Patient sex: M
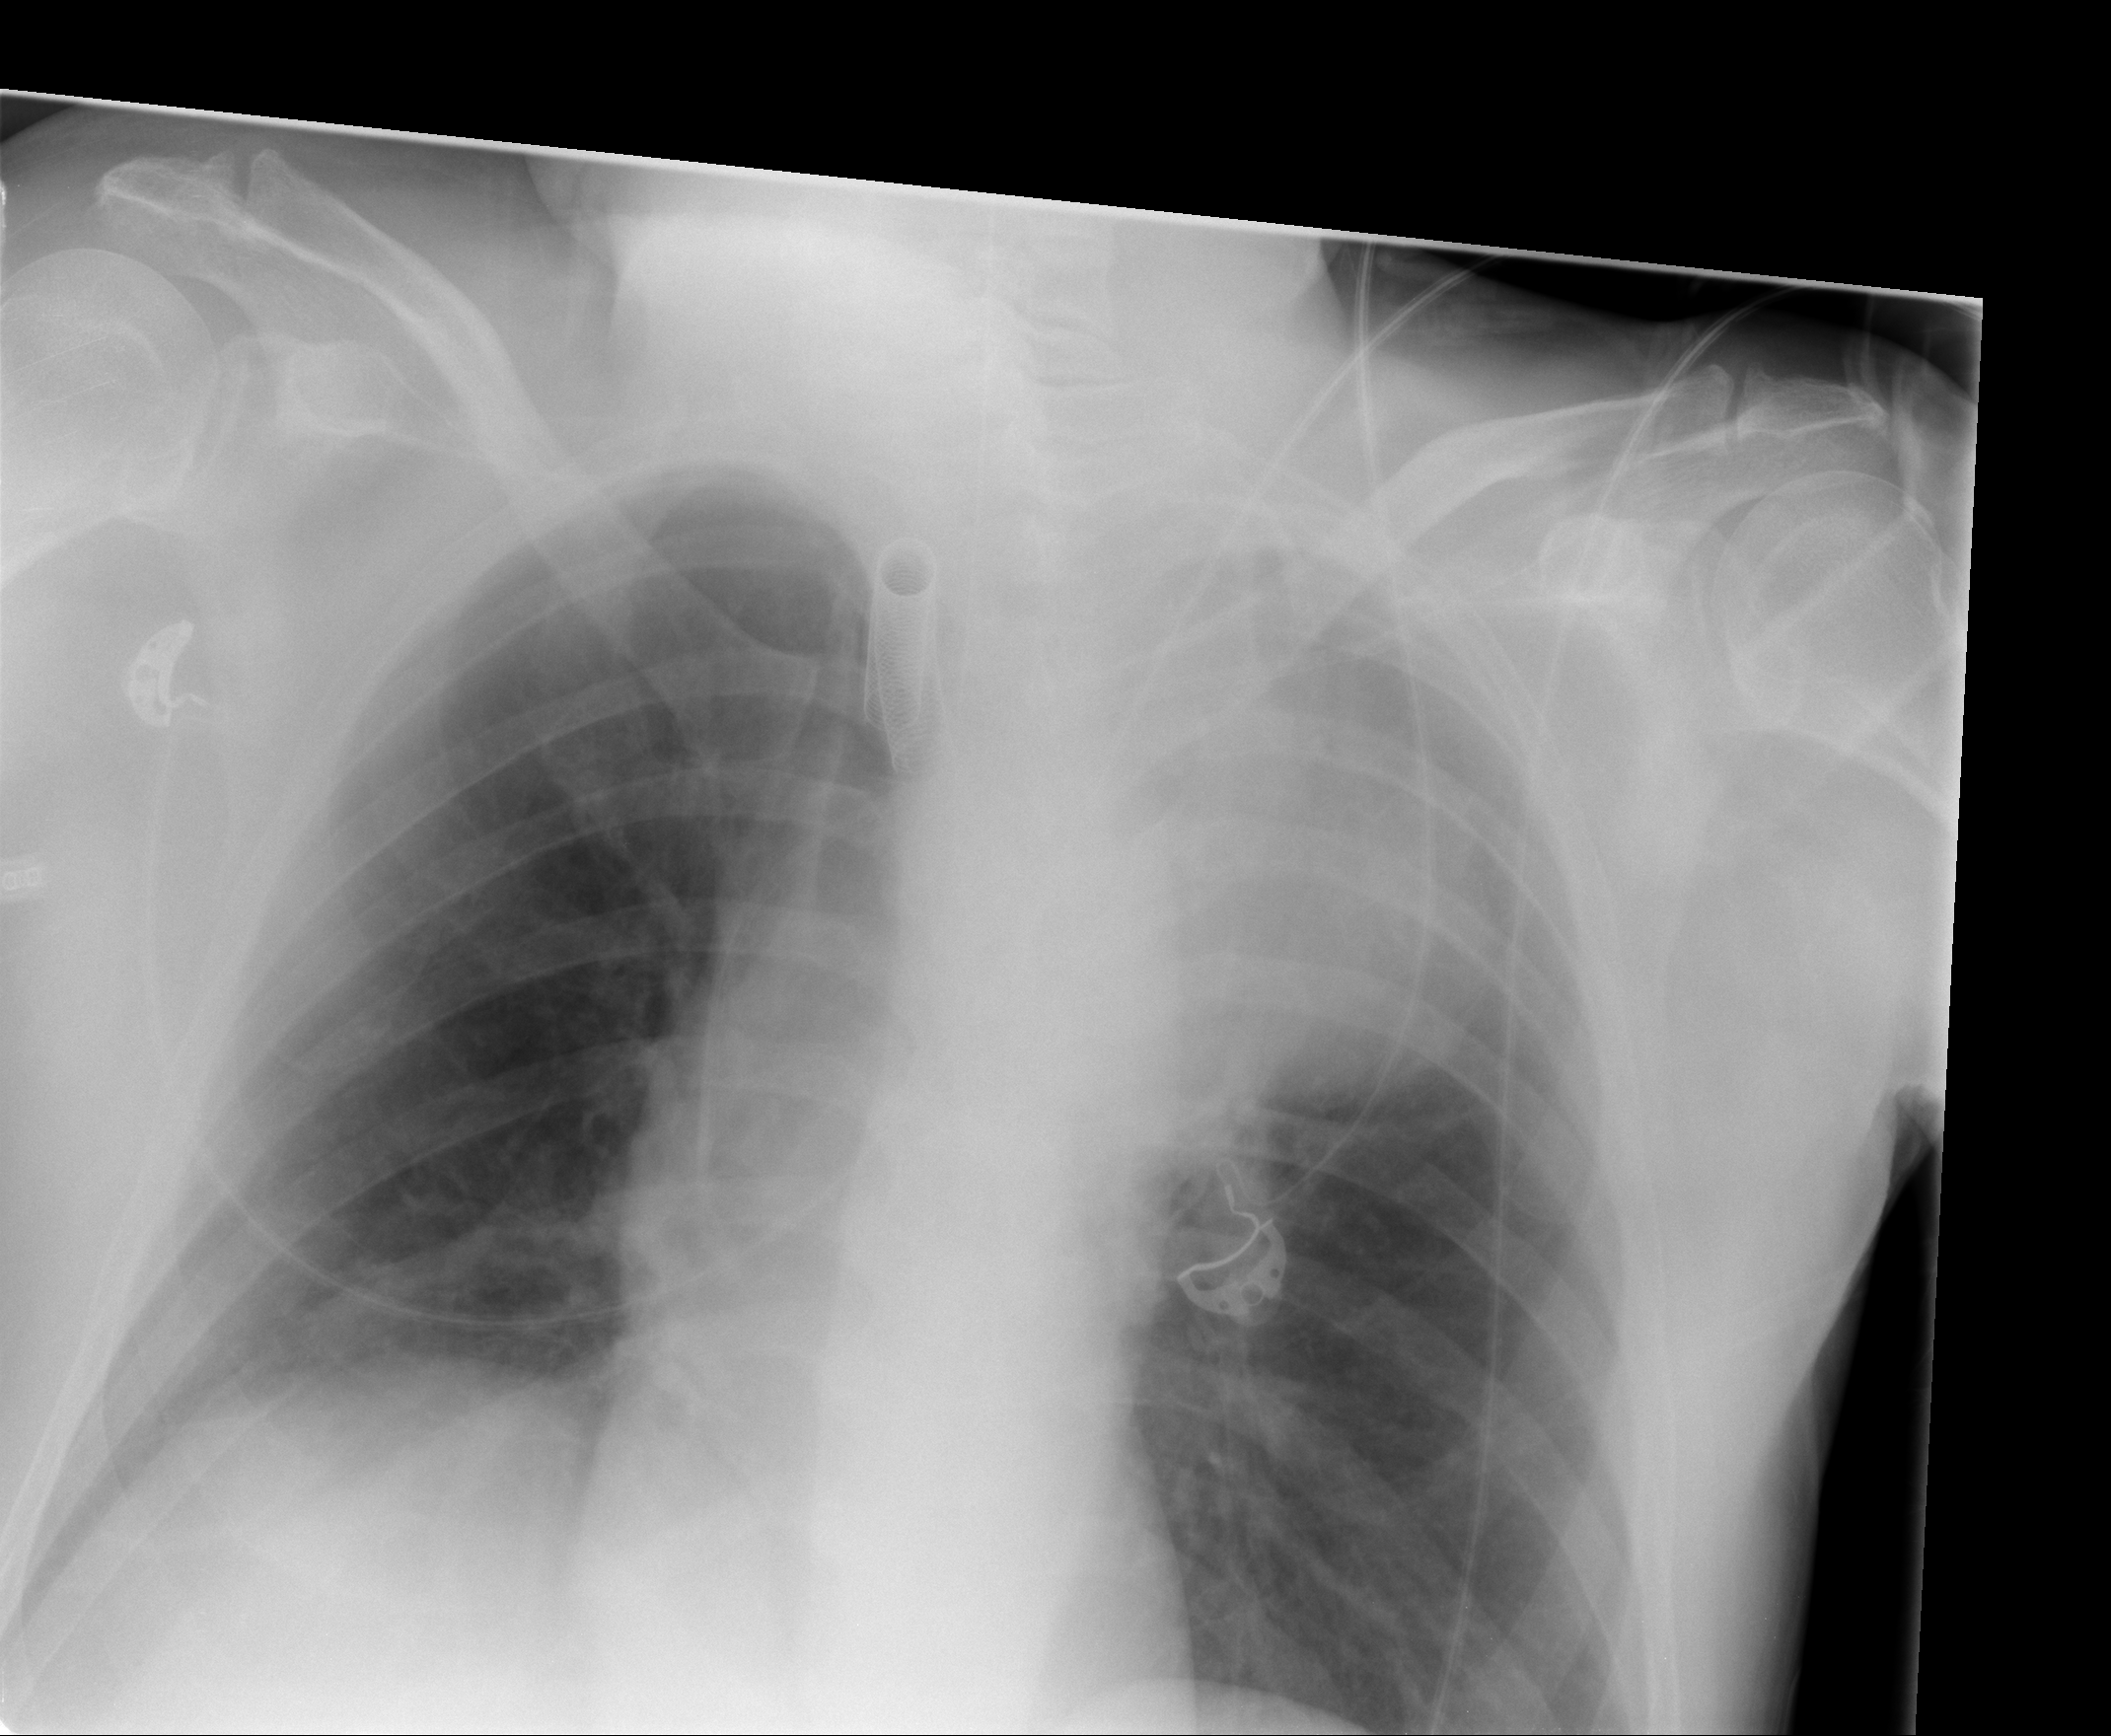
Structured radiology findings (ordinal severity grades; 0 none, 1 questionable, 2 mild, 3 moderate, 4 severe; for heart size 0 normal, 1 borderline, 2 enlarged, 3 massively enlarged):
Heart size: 0
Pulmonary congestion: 0
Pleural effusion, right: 0
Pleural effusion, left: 0
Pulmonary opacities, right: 0
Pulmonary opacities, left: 0
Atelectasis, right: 0
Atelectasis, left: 3